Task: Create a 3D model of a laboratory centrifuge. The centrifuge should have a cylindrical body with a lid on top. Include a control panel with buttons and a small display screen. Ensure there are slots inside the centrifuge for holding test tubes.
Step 311:
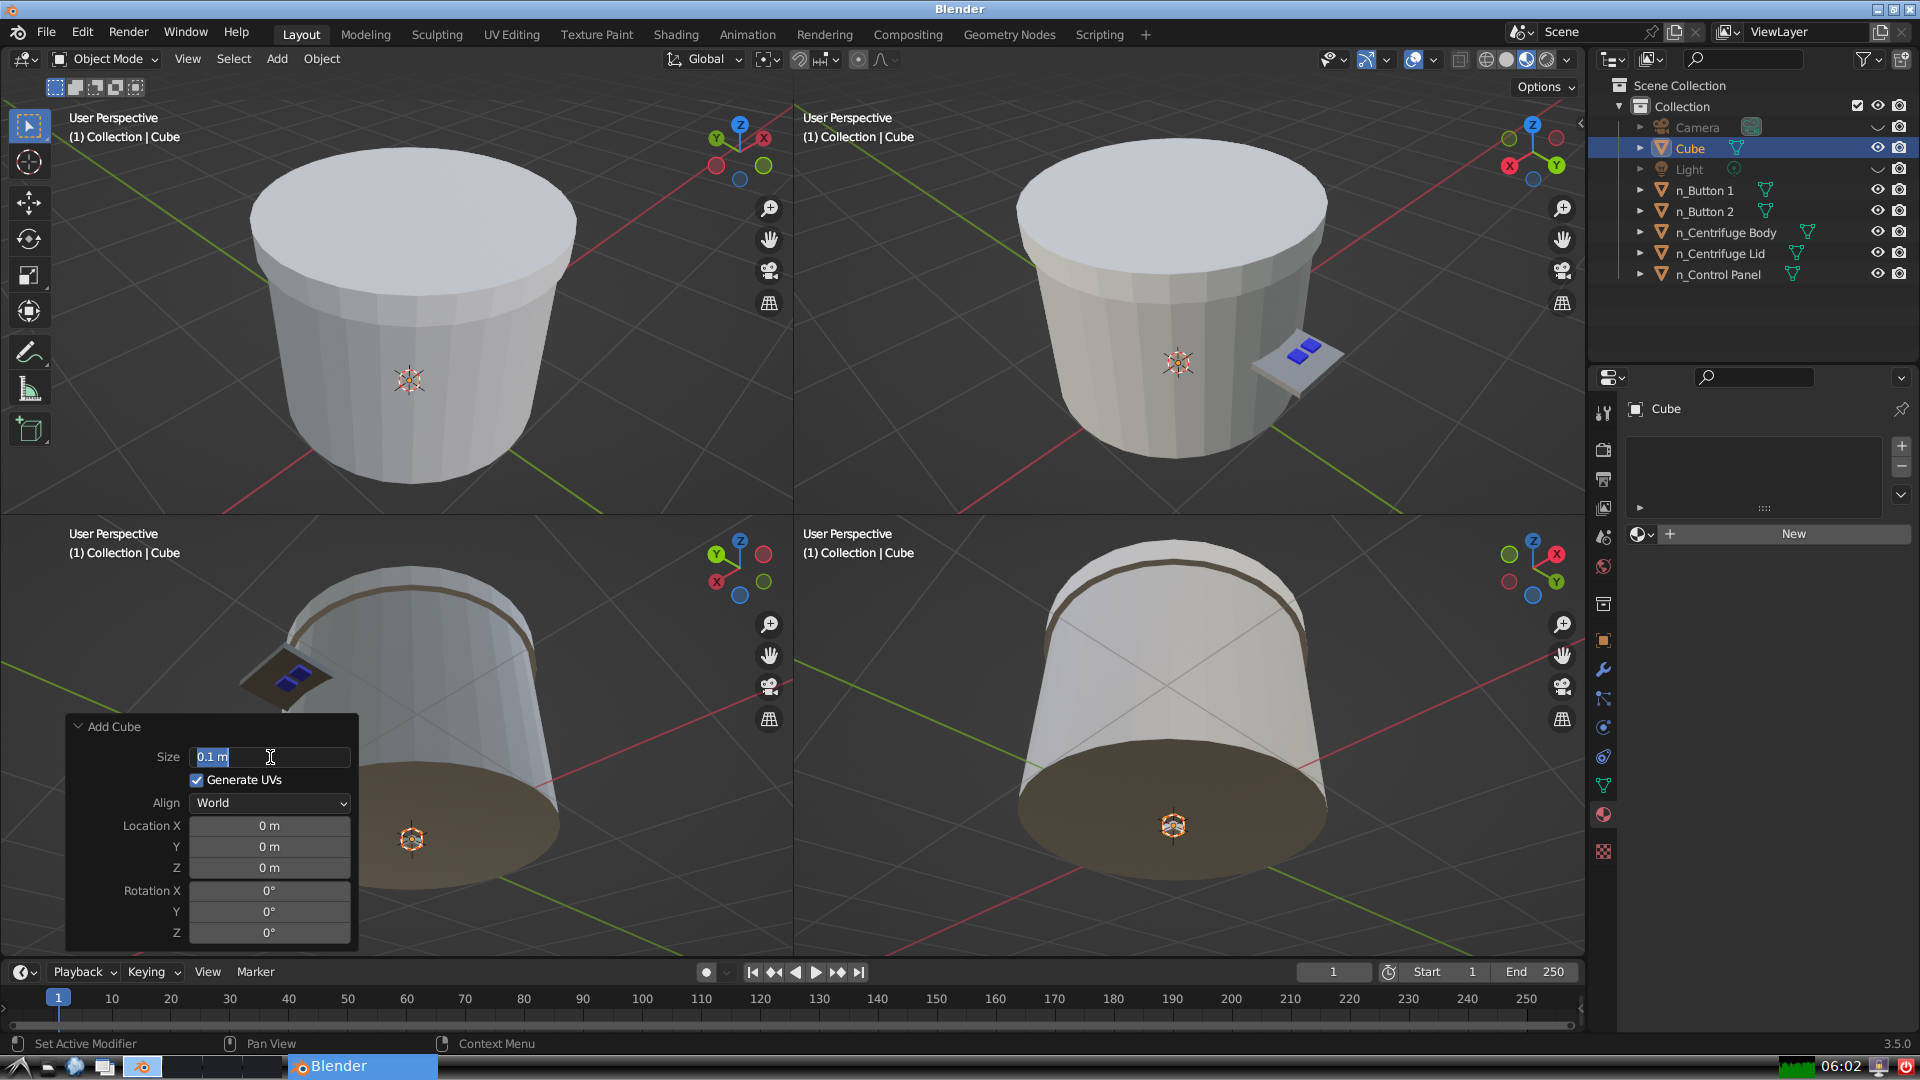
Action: input_text: 0.1